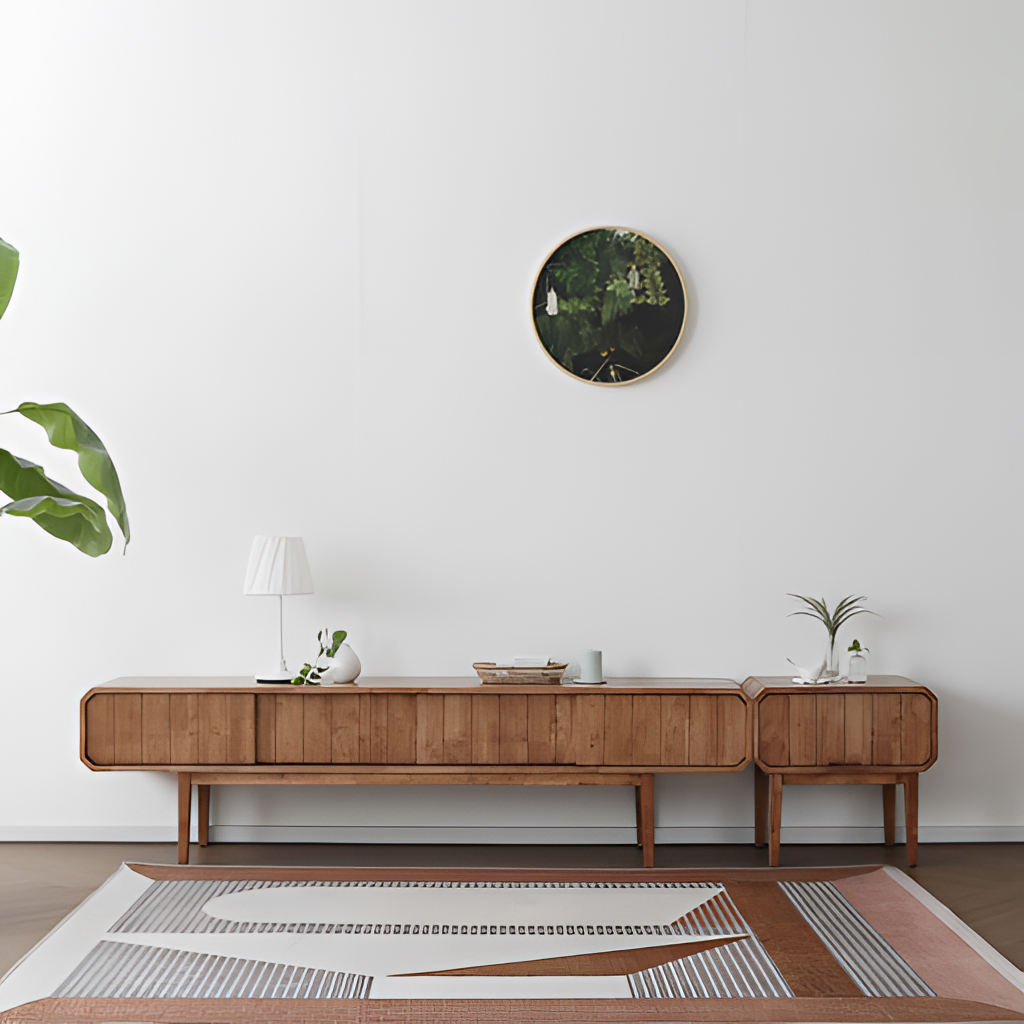
wood console table, living room, minimalist, wood flooring, with plank pattern, white paint wallpaper, with solid pattern